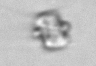
Label: Chaetoceros_didymus